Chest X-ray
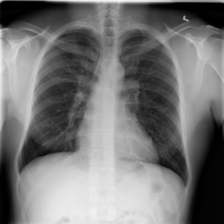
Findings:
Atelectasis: negative
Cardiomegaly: negative
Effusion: negative
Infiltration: negative
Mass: negative
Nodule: negative
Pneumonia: negative
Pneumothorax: negative
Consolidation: negative
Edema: negative
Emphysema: negative
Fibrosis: negative
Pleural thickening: negative
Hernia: negative